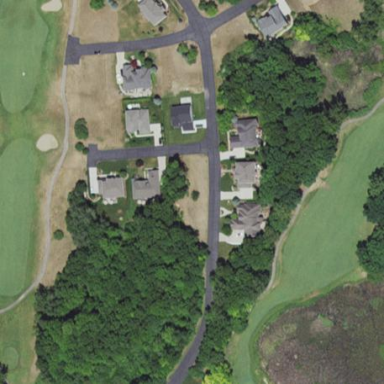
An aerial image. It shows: Golf fairway surrounded by grass.